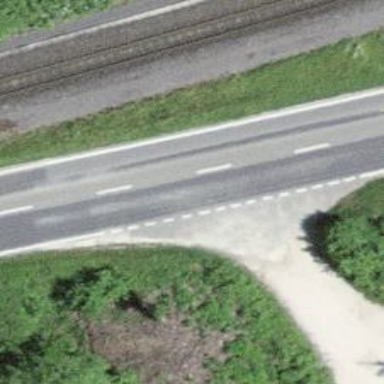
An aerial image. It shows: Asphalt service road with grade 2 tracktype.